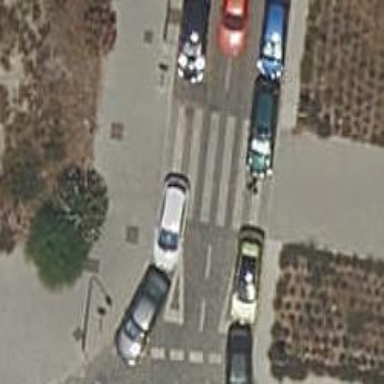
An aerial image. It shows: Uncontrolled zebra crossing on the road.